Question: I'm making a simple AJAX request and logging the response in the JS console using the following code. It works absolutely fine, but the one thing bugging me is that it's throwing back 3 responses from the server (see attached image).
Can anyone shed any light as to why this is?
'''
var xmlHttp = newXMLHttpObj();
function newXMLHttpObj(){
var xml;
if(window.XMLHttpRequest){
xml = new XMLHttpRequest();
} else{
xml = new ActiveXObject("Microsoft.XMLHTTP");
}
return xml;
}
function ajaxHandler(){
if (xmlHttp.readyState == 4 && xmlHttp.status == 200){
//handle response
var response = xmlHttp.responseXML.documentElement;
console.log(response);
var name = response.getElementsByTagName("name")[0].firstChild.data;
var age = response.getElementsByTagName("age")[0].firstChild.data;
ajaxContent.innerHTML = "Name: " + name + "<br />Age: " + age;
} else{
setTimeout(ajaxHandler, 1000);
}
}
function ajaxProcess(){
var ajaxContent = document.getElementById("ajaxContent");
ajaxContent.innerHTML = "loading";
//check server is ready to comunicate
if (xmlHttp.readyState == 0 || xmlHttp.readyState == 4){
xmlHttp.open("POST", "/js/test.php", true);
xmlHttp.setRequestHeader("Content-type", "application/x-www-form-urlencoded");
xmlHttp.onreadystatechange = ajaxHandler;
xmlHttp.send("name=the chuff&age=26");
} else{
setTimeout(ajaxProcess, 1000); //restart ajaxProcess until ready to comunicate
}
}
'''

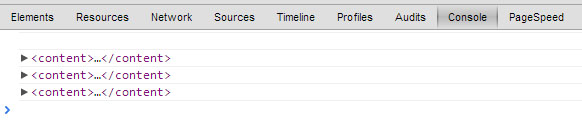
Answer: It happens because your flow looks as follows:
1. Request object is not initialized and xmlHttp.readyState == 0
2. ajaxHandler is binded as handler to ready state change (no mater what will be the state)
3. Request is initialized and sent
4. Server connection established and xmlHttp.readyState == 1
5. Ready state changed and ajaxHandler is called
6. Since xmlHttp.readyState != 4 new ajaxHandler call is scheduled after 1s
7. Request received and xmlHttp.readyState == 2
8. Ready state changed and ajaxHandler is called
9. Since xmlHttp.readyState != 4 new ajaxHandler call is scheduled after 1s
10. Request is processed and xmlHttp.readyState == 3
11. Ready state changed and ajaxHandler is called
12. Since xmlHttp.readyState != 4 new ajaxHandler call is scheduled after 1s
13. Request finished and response is ready, xmlHttp.readyState == 4
14. Response is written to the console for the first time
15. 1s is passed and scheduled ajaxHandler calls are invoked 3 more times! and response is written to console 3 more times.
So, generally you should see response logged to console times, but not all browsers pass through all ready states (for example there may be no separate ready state 3 and browser switches from 2 directly to 4) and that's why you log response 3 times.
if you would like to fix it, just do not reschedule 'ajaxHandler':
'''
function ajaxHandler(){
if (xmlHttp.readyState == 4 && xmlHttp.status == 200){
//handle response
flag = true;
var response = xmlHttp.responseXML.documentElement;
console.log(response);
var name = response.getElementsByTagName("name")[0].firstChild.data;
var age = response.getElementsByTagName("age")[0].firstChild.data;
ajaxContent.innerHTML = "Name: " + name + "<br />Age: " + age;
}
}
'''
Finally it is much more easier and convenient to take some library like jQuery that will take care about all this staff. <URL>